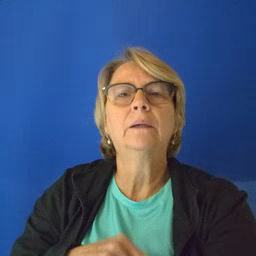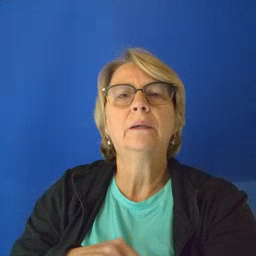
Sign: cowboy